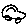
Label: car